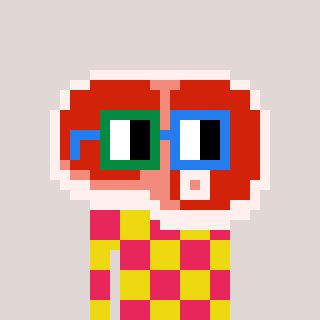
a pixel art character with square green and blue glasses, a steak-shaped head and a yellow-colored body on a warm background